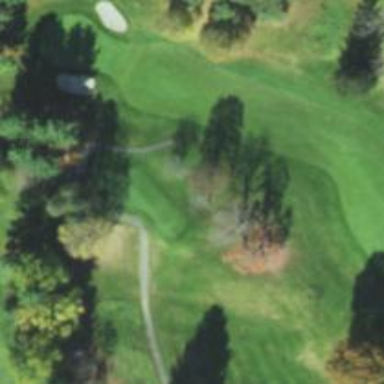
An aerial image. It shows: Service road with high-quality grade1 tracktype. It resembles golf cart path.